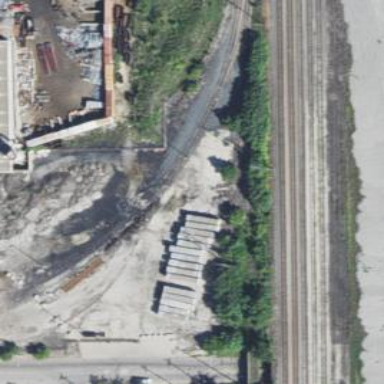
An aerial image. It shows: Abandoned railway siding.